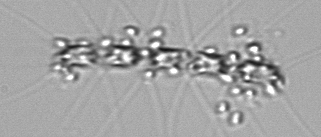
Label: Chaetoceros_didymus_TAG_external_flagellate